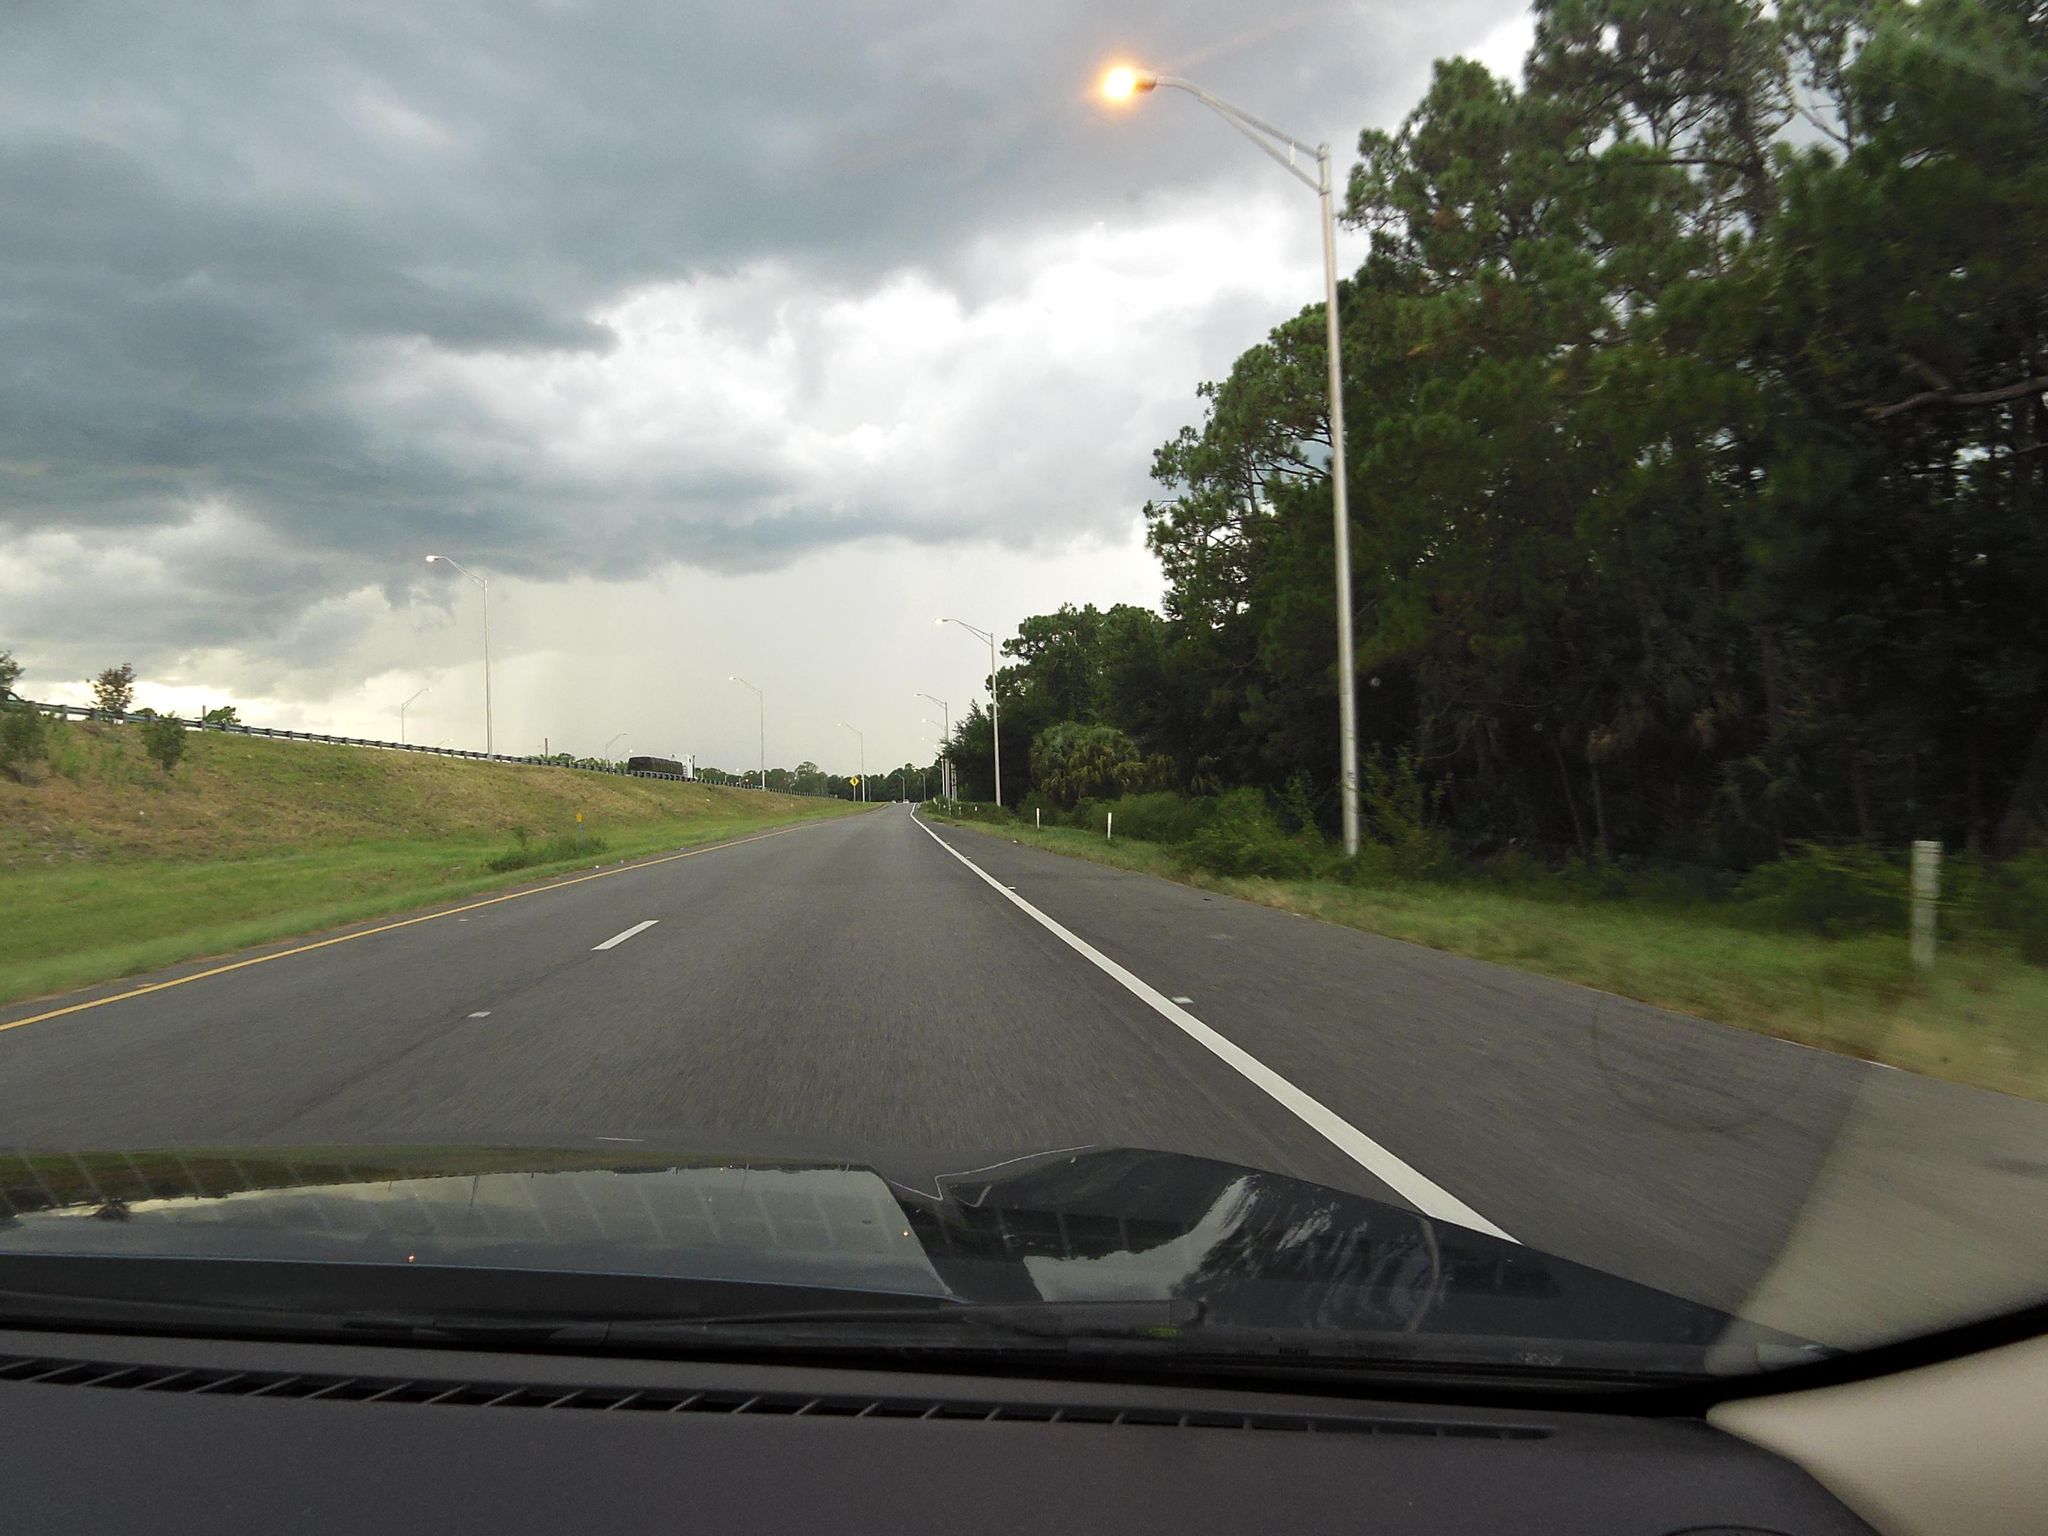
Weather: cloudy
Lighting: day
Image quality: good
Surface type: driving surface
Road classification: motorway_link
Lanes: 2, 1
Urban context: low density rural
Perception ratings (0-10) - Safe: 2.44, Lively: 1.86, Beautiful: 7.86, Boring: 3.89, Depressing: 7.81, Wealthy: 1.64